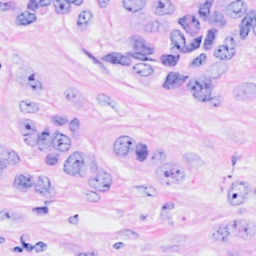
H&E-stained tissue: Breast